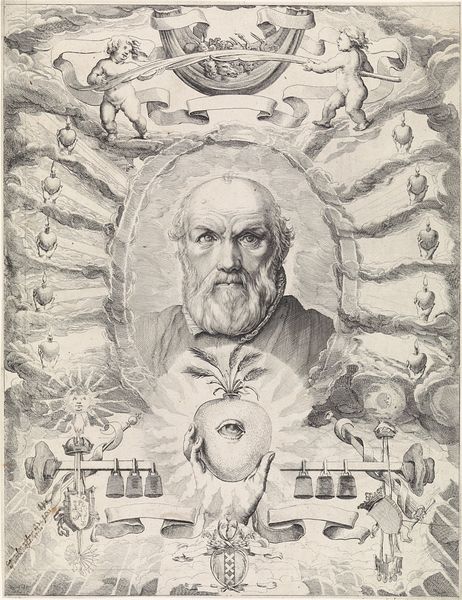
Titel: Portret van Dirck Volckertsz Coornhert in allegorische omlijsting
Künstler: Theodor Matham
Standort: Amsterdam
Institution: Rijksmuseum
Schlagwörter: gott, himmel, mann, bart, porträt, sonne, auge, vater, engel, putte, apfel, ähre, glatze, philosoph, wappen, bänder, glocken, symbole, berühmt